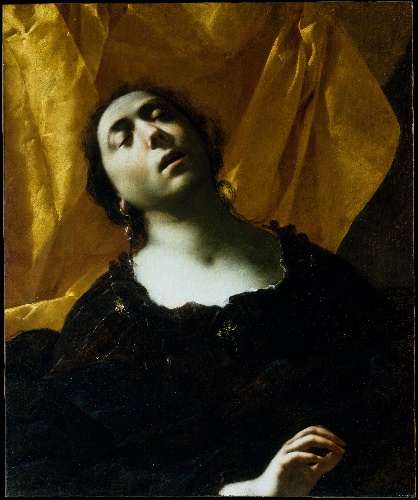
Title: Herodias
Artist: Francesco Cairo
Artist bio: Italian, Milan 1607–1665 Milan
Date: before 1635
Object type: Painting
Classification: Paintings
Medium: Oil on canvas
Dimensions: 29 5/8 x 24 5/8 in. (75.2 x 62.5 cm)
Department: European Paintings
Credit line: Gift of Paul Ganz, in memory of Rudolf Wittkower, 1973
Accession year: 1973
Repository: Metropolitan Museum of Art, New York, NY
Tags: Women